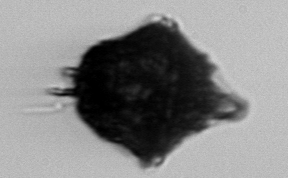
Label: Gonyaulax